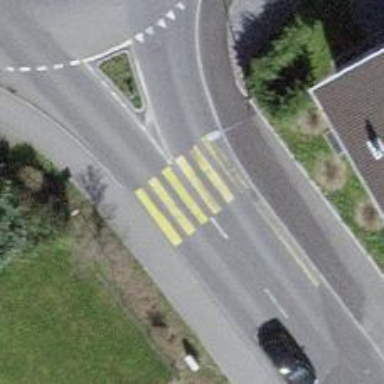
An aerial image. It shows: Footway with asphalt surface featuring zebra crossing.